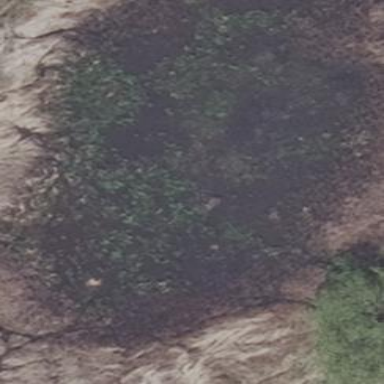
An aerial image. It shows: Pond with natural water.